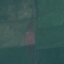
Land use / land cover: Pasture